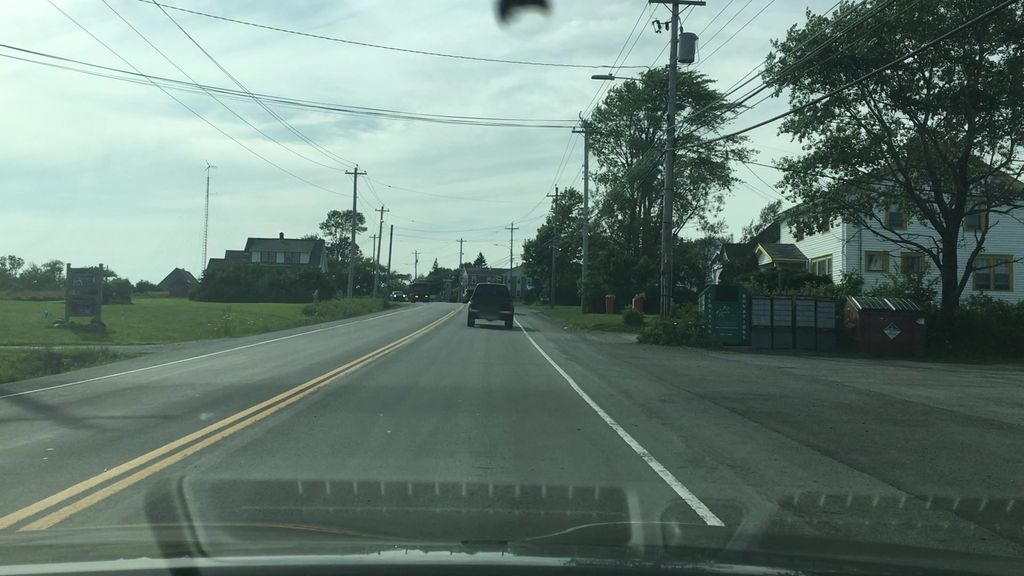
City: halifax